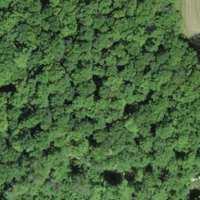
EUNIS habitat code: 41
Species observed at this site:
Melittis melissophyllum